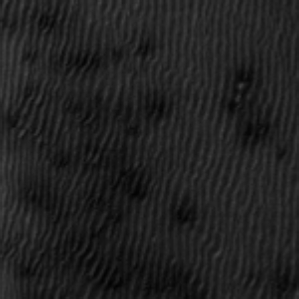
Label: frost